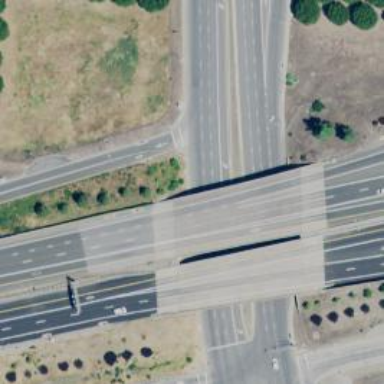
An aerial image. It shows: Motorway bridge.